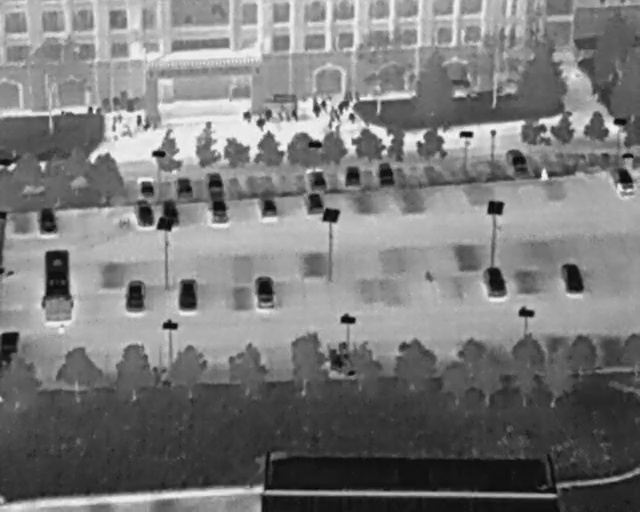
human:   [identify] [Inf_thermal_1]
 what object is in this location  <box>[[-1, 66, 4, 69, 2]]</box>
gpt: <ref>1 medium car at the left</ref>